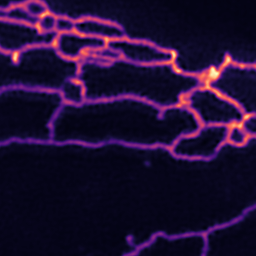
Label: Super-resolution ER image